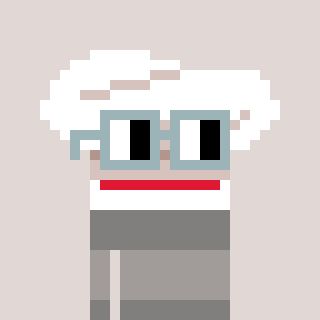
a pixel art character with square dark gray glasses, a chef hat-shaped head and a bluegrey-colored body on a warm background